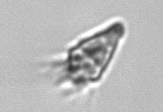
Label: Paratontonia_gracillima